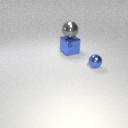
large blue metal cube below large gray metal sphere